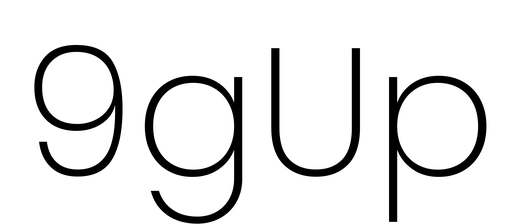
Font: Poppins-ExtraLight